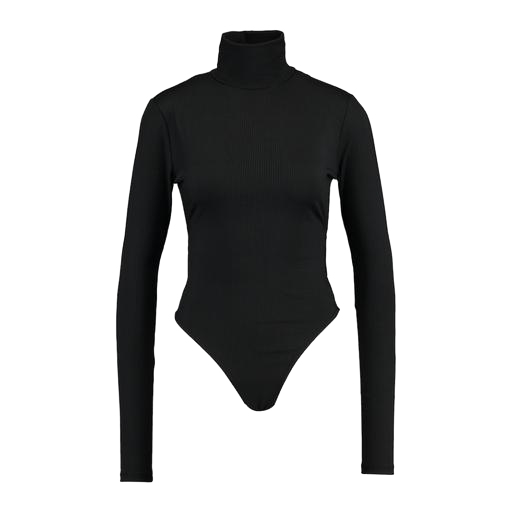
black mira cape-effect bodysuit, fitted turtleneck, high-neck top, white background